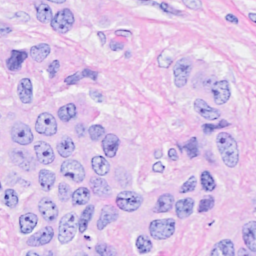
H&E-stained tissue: Breast